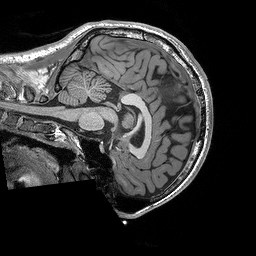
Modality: T1w
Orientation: sagittal
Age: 27
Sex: male
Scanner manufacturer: siemens
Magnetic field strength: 3 T
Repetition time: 2.3 s
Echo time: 0.00298 s